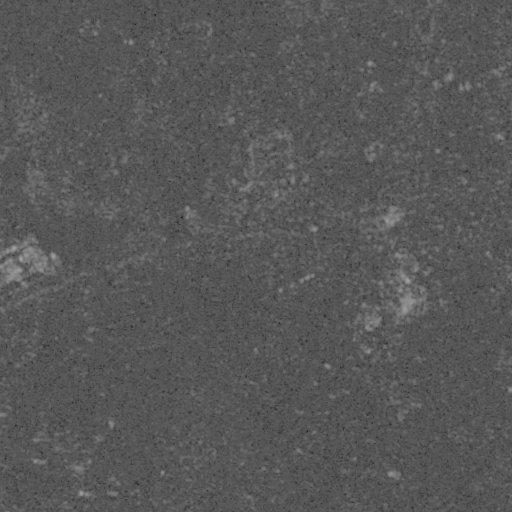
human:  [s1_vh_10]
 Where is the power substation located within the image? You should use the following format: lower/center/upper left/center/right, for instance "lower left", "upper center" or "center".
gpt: The power substation is located in the center right of the image.
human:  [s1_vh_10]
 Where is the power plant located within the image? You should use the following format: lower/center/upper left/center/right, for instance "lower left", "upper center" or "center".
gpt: There is no power plant in the image.

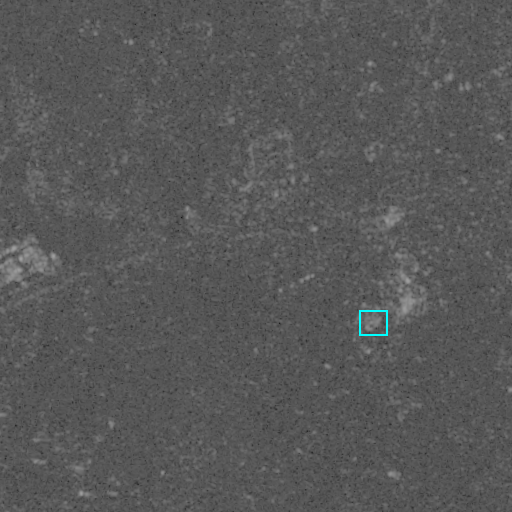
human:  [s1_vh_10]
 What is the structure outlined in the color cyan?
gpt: The structure outlined in cyan is a power substation.
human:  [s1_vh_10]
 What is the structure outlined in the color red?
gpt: There is no red outline.